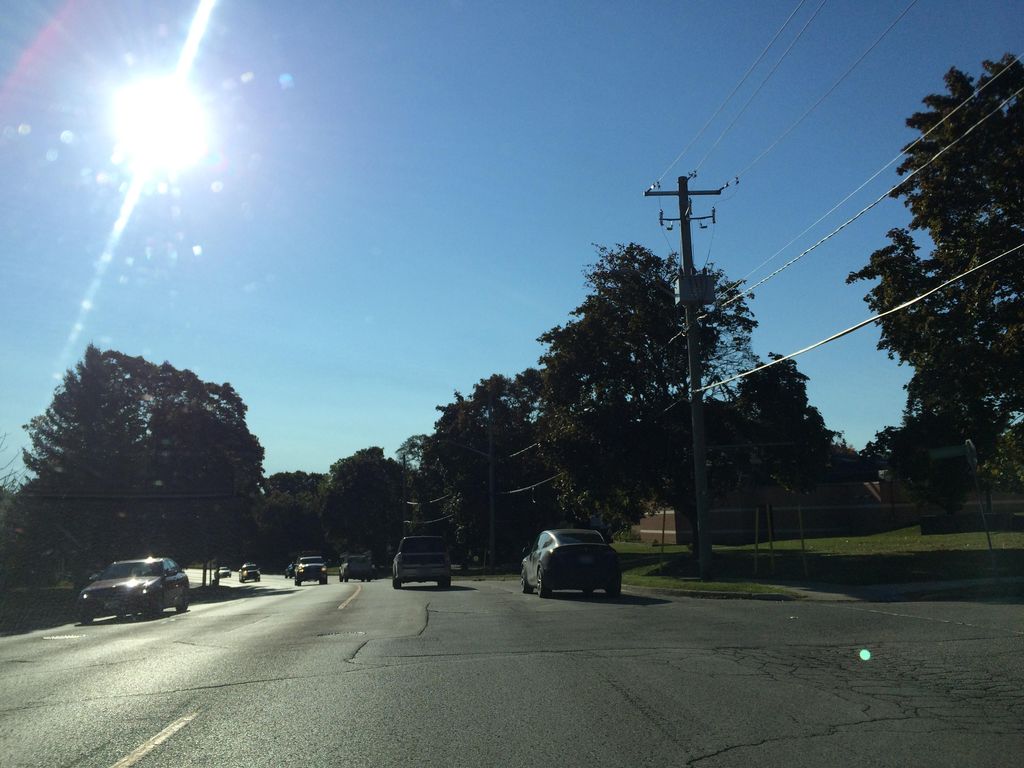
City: kitchener-waterloo